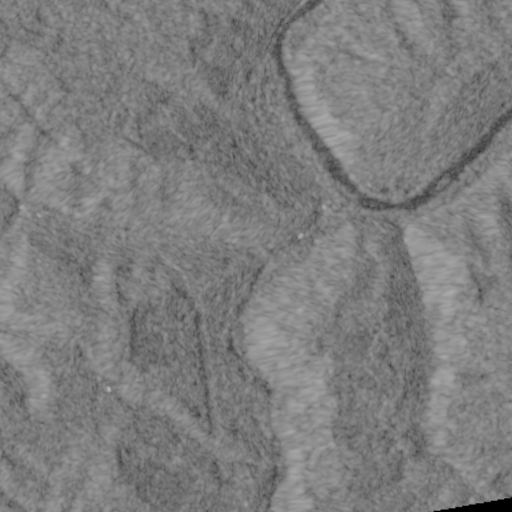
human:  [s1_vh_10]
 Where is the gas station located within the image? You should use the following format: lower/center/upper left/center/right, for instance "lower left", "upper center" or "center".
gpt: The gas station is located in the center left of the image.
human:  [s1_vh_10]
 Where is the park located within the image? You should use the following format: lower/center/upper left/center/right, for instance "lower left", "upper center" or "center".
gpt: The park is located in the center left of the image.
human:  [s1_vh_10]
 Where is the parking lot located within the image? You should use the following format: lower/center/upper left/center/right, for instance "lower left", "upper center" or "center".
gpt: The parking lot is located in the center left of the image.
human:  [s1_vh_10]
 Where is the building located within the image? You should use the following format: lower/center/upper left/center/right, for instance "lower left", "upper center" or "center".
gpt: The building is located in the center left of the image.
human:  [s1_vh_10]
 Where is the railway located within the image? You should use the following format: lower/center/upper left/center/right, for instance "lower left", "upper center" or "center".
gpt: The railway is located in the center left of the image.
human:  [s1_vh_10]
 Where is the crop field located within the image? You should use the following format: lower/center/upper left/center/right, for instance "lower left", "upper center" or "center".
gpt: There is no crop field in the image.

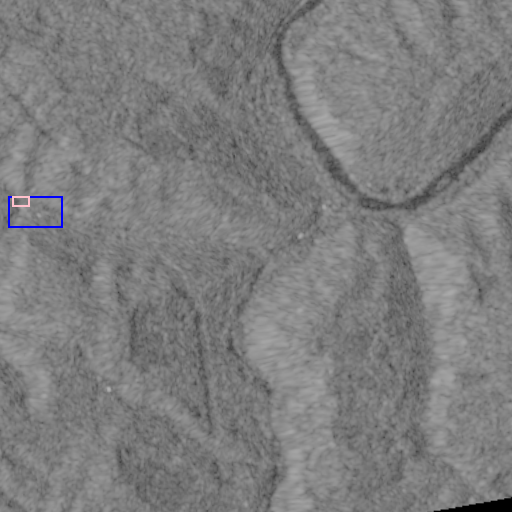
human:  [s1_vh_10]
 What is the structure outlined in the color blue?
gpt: The structure outlined in blue is a park.
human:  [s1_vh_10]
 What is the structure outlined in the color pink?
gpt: The structure outlined in pink is a parking lot.
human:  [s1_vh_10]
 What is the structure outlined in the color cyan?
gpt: There is no cyan outline.